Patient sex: M
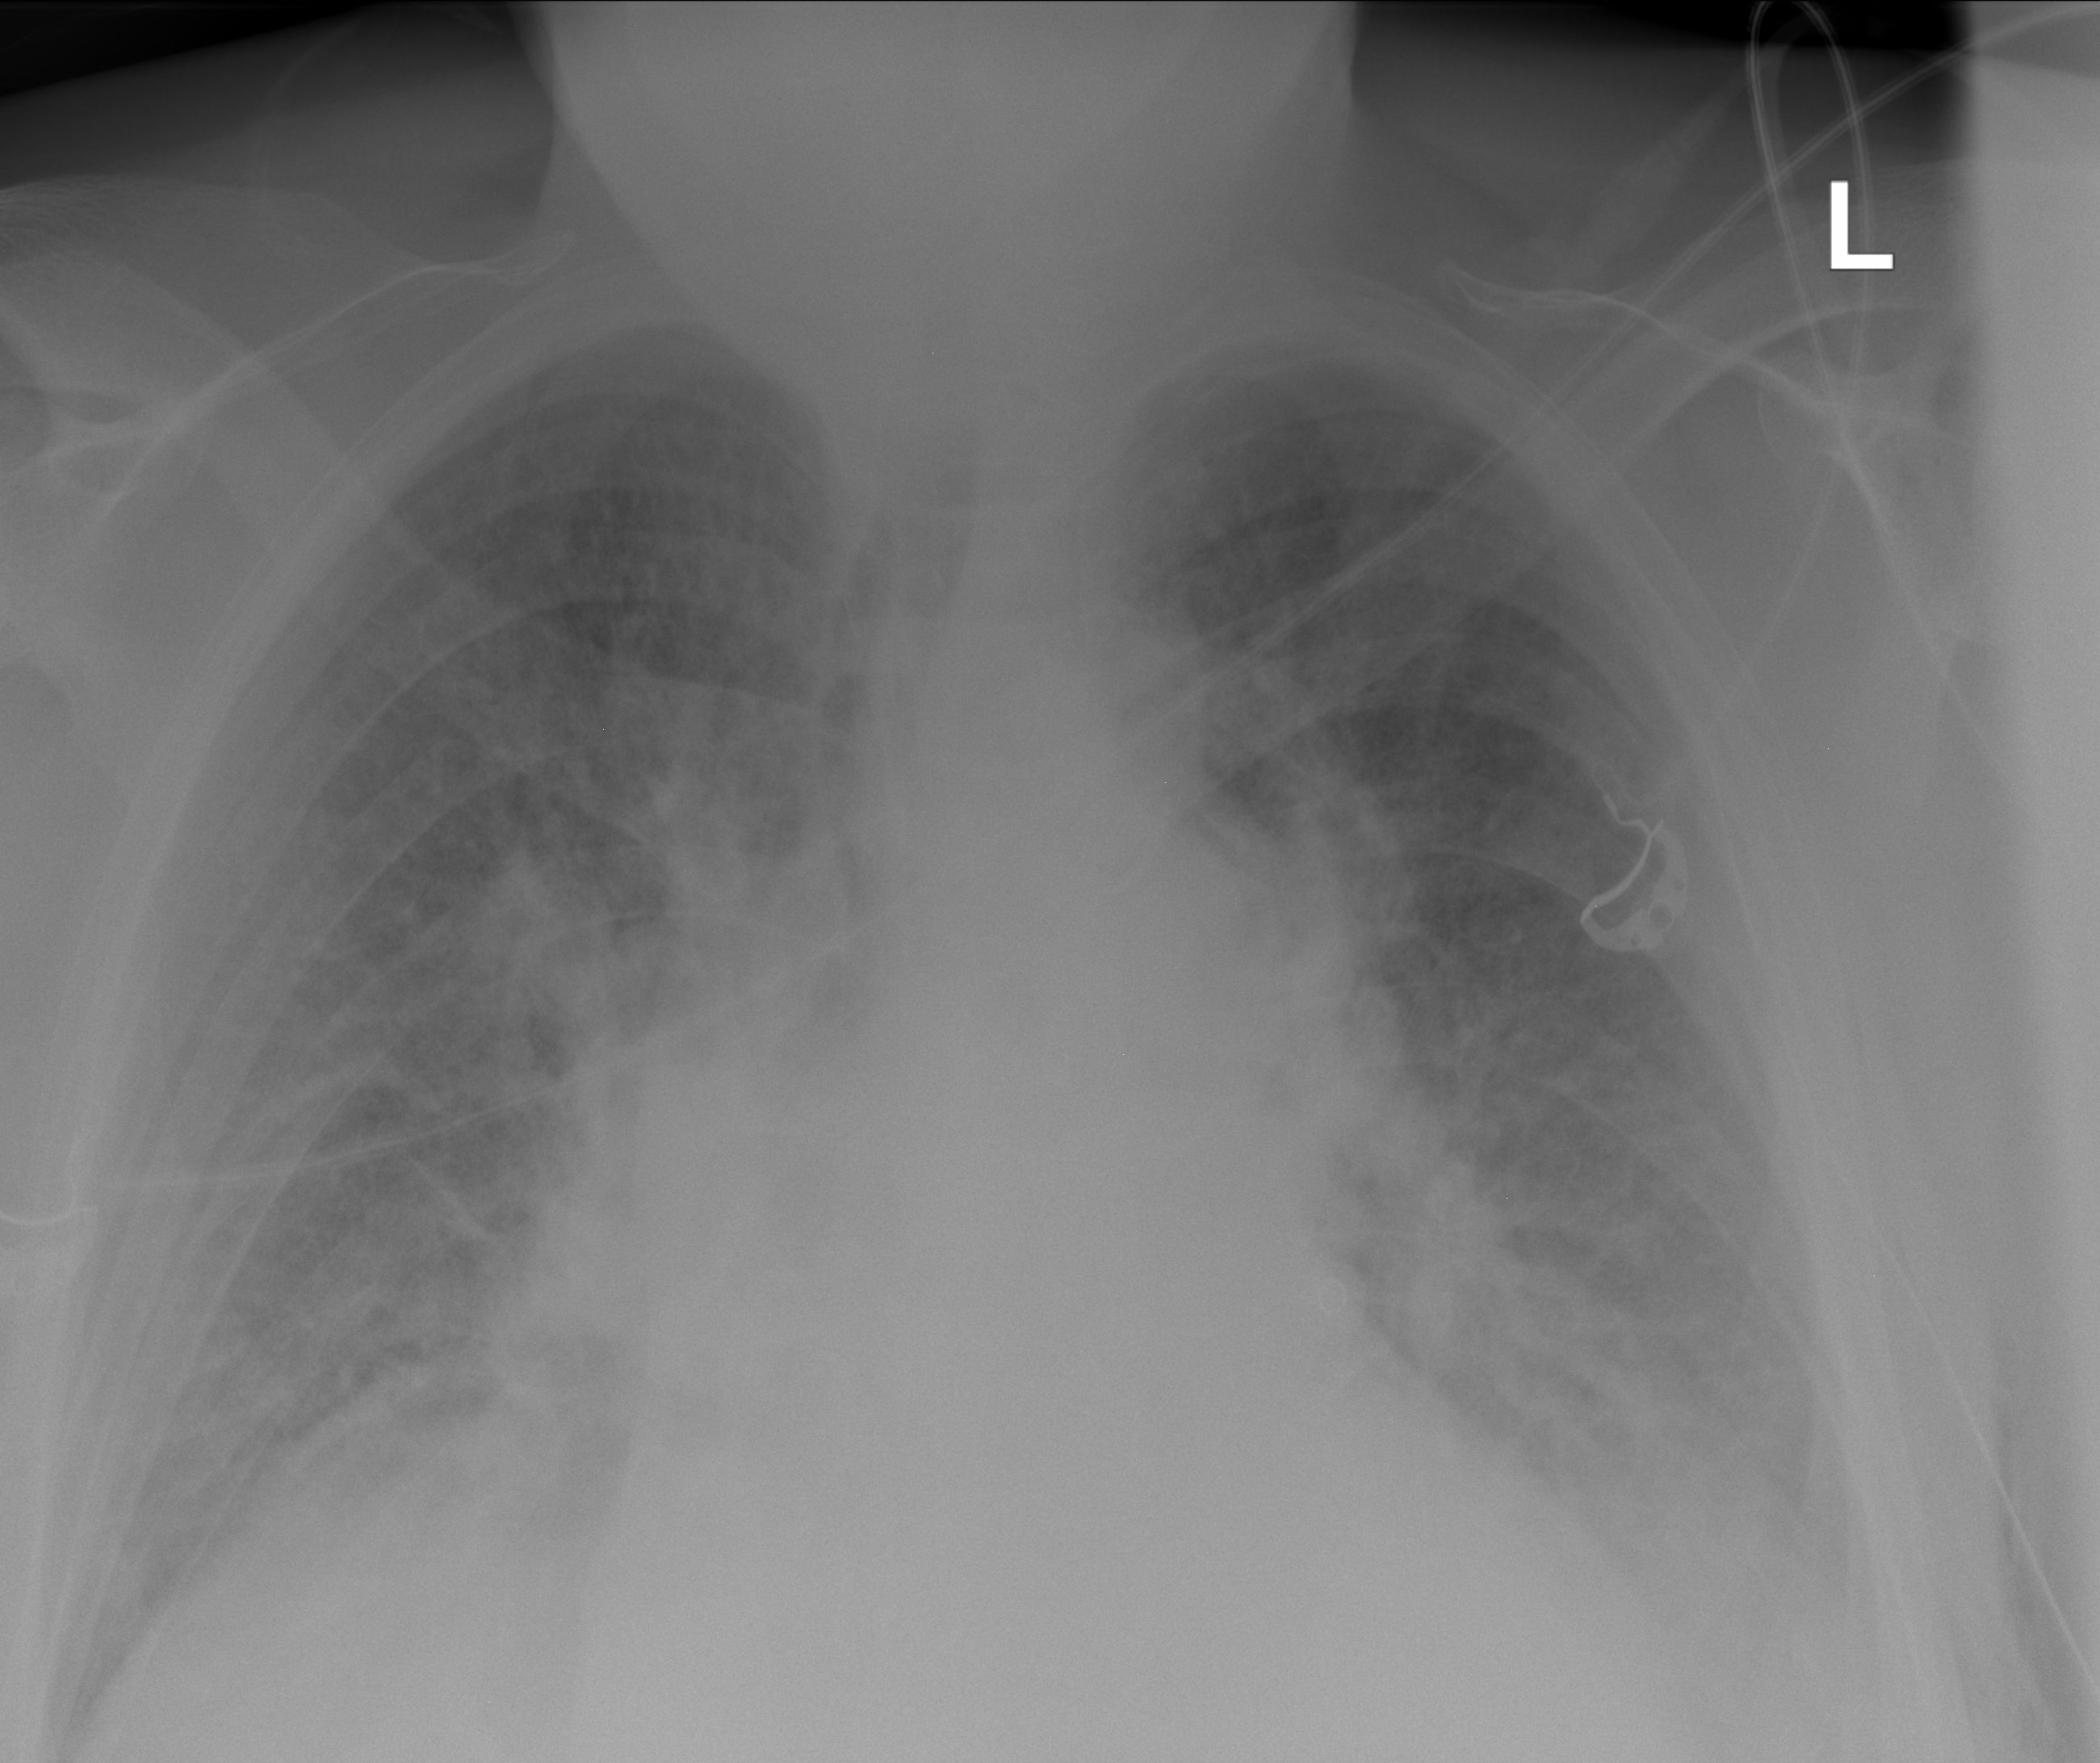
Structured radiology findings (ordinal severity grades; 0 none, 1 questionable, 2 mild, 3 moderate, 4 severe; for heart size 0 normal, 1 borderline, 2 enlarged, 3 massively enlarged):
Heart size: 2
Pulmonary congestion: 3
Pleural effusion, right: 2
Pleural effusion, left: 2
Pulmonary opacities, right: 3
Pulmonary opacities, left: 3
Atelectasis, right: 2
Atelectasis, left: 2